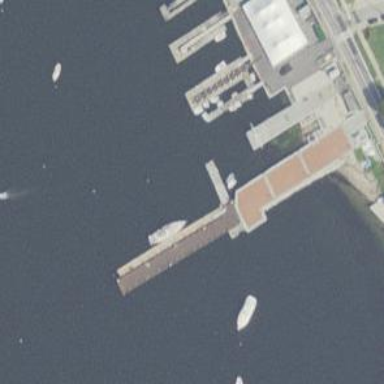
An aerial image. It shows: Man-made pier.